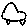
Label: car